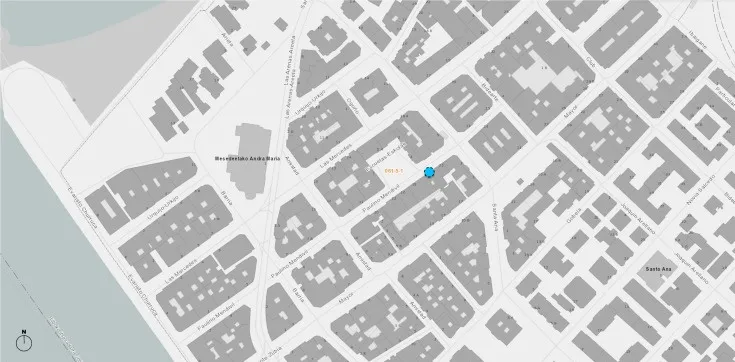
Map of the area surrounding the site.
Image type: chart (chart)